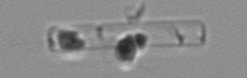
Label: Guinardia_delicatula